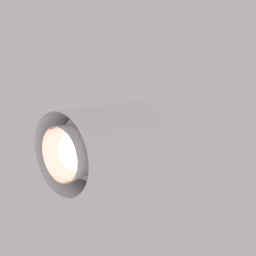
Label: lighting